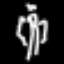
Label: angel